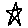
Label: star